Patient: sex M, age 75
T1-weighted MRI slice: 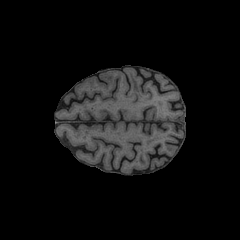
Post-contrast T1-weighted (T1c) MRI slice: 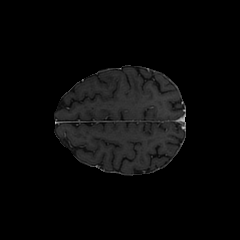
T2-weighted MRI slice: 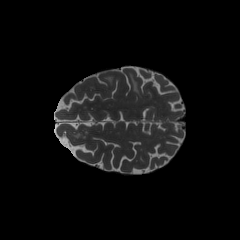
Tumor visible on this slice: yes
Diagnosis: Glioblastoma, IDH-wildtype
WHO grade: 4